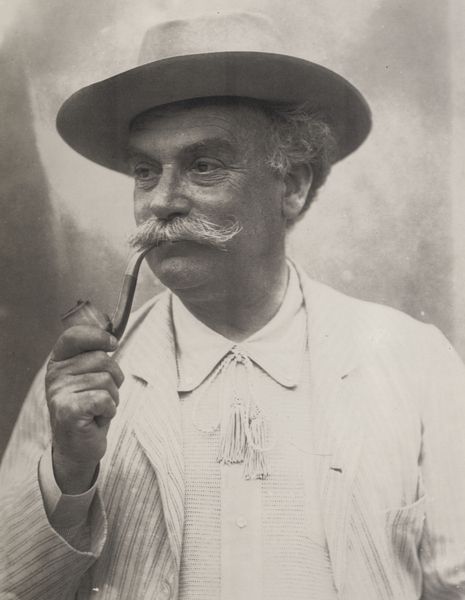
Titel: Georges Charpentier (1846-1905), Verleger von Zola und Alexis
Künstler: Francois Emile Zola
Schlagwörter: hand, himmel, mann, schatten, weiß, finger, grau, hell, hut, licht, mund, nase, ohr, schwarz, schleife, alt, anzug, bart, hemd, jacke, schnurrbart, augen, falten, gesicht, halten, kragen, hals, portrait, porträt, qualm, rauch, fransen, haare, halbfigur, pose, augenbrauen, brustbild, kinn, knopf, ohren, lächeln, alter mann, weis, einfach, schnurbart, pfeife, rauchen, pupillen, gestreift, streifen, uhr, knöpfe, dreiviertelprofil, jackett, revers, sakko, schnauzbart, jacket, weste, krempe, foto, fotografie, photographie, wei, greis, philosoph, schwarz weiß, künstler, augenringe, schriftsteller, posieren, politiker, photo, halbprofil, schläfen, raucher, dandy, pfeiffe, aufnahme, gucken, gutmütig, schwarz/weiss, cowboy, graues haar, pfeifenraucher, hend, greiß, paffen, portaitfoto, südamerikaner, älterer mann, 19. jahrhundert, hadn, bart#, pfeife mann gut